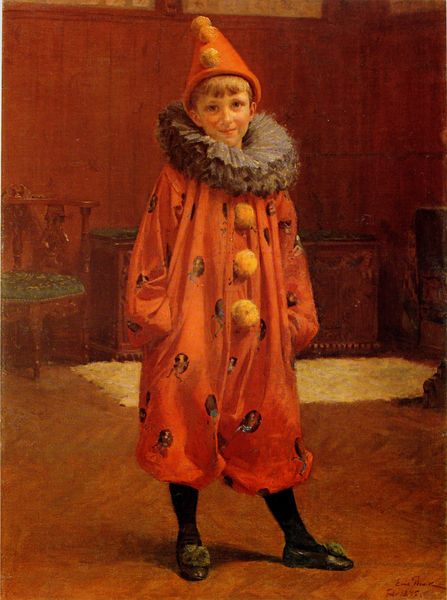
Titel: Sohn des Künstlers als Harlekin
Künstler: Emil Brack
Standort: Süddeutschland
Institution: Privatbesitz
Schlagwörter: blau, kopf, schatten, wasser, gelb, grün, mädchen, braun, frisur, grau, holz, hut, licht, orange, raum, schwarz, stuhl, tisch, zimmer, blick, rot, muster, teppich, anzug, blond, mütze, wand, falten, gesicht, kragen, samt, bildnis, halskrause, innenraum, möbel, portrait, porträt, signatur, boden, gewand, haare, interieur, kostüm, realismus, stehend, stoff, kind, pony, lächeln, kommode, parkett, schuhe, kissen, polster, spitz, verkleidung, junge, strümpfe, truhe, stolz, knabe, clown, comic, fasching, zirkus, manege, krüge, ponny, historismus, mobiliar, bommel, karneval, harlekin, lehen, vertäfelung, gründerzeit, schnallen, gelbt, harlequin, packett, panellen, pelez, pierrot, pompom, ponyy, rockwell, spitzhut, verkleidet, wandtäfelung, traumwelt, kindheitserinnerungen, geschlechtsneutral